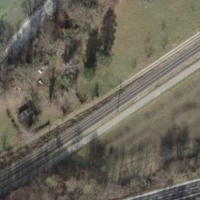
EUNIS habitat code: 55
Species observed at this site:
Cirsium arvense